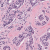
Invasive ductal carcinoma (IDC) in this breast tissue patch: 1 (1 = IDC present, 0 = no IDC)